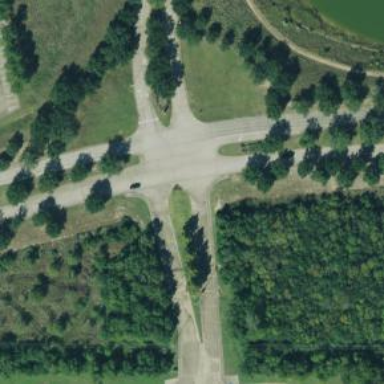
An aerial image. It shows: Secondary link road leading to driveway.